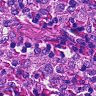
Metastatic tissue present: no